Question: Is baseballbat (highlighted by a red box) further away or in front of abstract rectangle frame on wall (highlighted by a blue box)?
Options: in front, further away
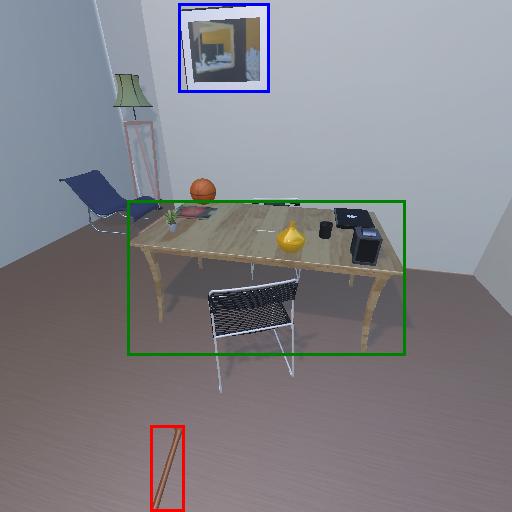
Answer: in front